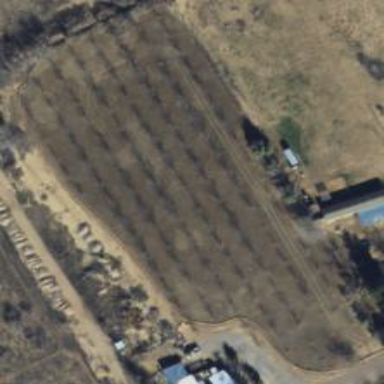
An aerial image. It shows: Orchard.